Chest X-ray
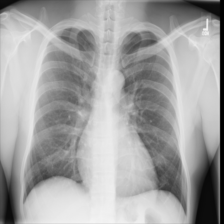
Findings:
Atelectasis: negative
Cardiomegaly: negative
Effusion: negative
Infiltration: negative
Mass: negative
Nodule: negative
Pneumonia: negative
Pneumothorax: negative
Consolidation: negative
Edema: negative
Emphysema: negative
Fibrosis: negative
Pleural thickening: negative
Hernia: negative